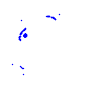
Particle: kaon